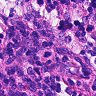
Metastatic tissue present: no